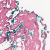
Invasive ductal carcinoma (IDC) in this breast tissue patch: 0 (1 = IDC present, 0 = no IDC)